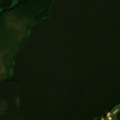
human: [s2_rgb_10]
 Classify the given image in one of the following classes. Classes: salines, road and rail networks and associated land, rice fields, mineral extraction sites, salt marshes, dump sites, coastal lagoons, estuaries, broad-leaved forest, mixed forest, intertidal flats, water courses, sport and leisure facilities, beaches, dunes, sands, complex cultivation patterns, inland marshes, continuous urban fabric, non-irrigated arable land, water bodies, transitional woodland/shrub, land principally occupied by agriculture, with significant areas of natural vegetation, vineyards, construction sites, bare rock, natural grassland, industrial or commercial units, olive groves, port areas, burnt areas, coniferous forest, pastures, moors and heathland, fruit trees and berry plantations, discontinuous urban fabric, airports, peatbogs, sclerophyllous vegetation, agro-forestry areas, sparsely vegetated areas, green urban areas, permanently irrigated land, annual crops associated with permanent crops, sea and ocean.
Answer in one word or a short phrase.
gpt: discontinuous urban fabric, land principally occupied by agriculture, with significant areas of natural vegetation, broad-leaved forest, peatbogs, water bodies